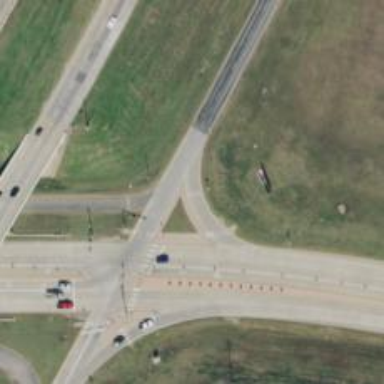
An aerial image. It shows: Secondary link road.